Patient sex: F
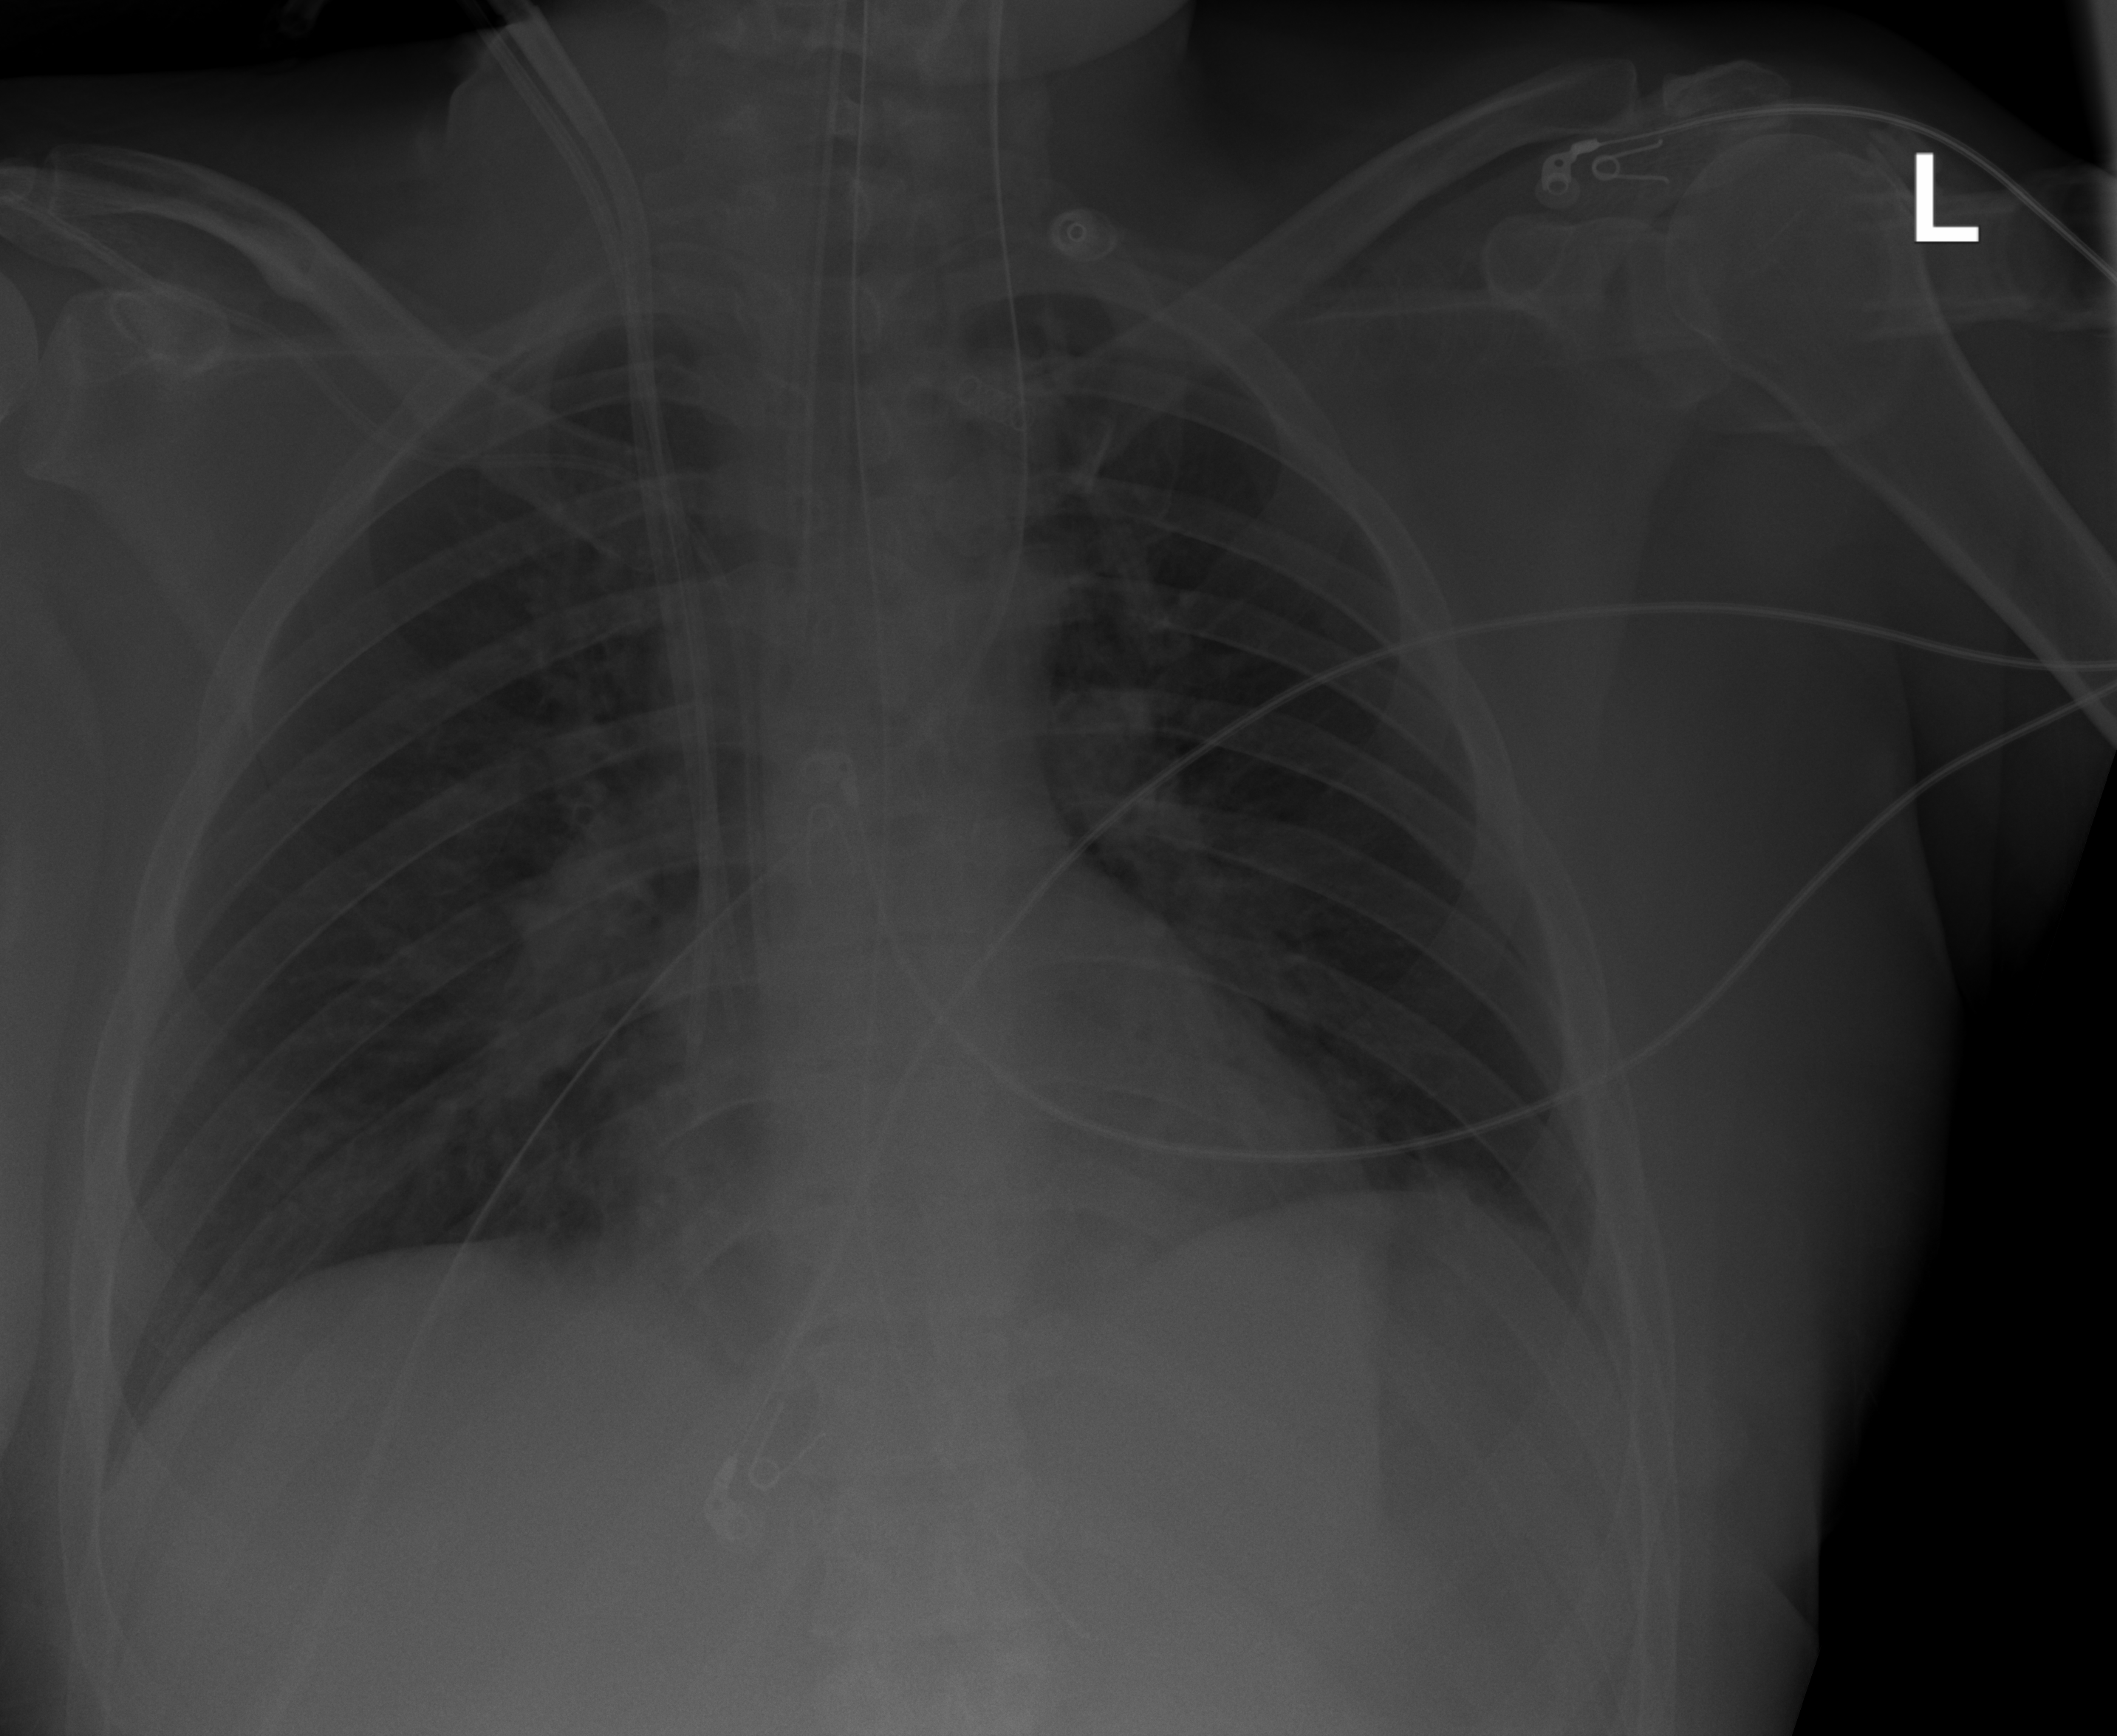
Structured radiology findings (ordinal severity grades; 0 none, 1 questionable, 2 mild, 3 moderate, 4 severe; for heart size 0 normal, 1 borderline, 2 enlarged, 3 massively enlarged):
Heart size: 0
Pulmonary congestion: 1
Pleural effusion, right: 0
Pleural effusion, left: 0
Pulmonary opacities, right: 0
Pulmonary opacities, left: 0
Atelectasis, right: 0
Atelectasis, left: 0